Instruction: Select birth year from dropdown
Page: traveler
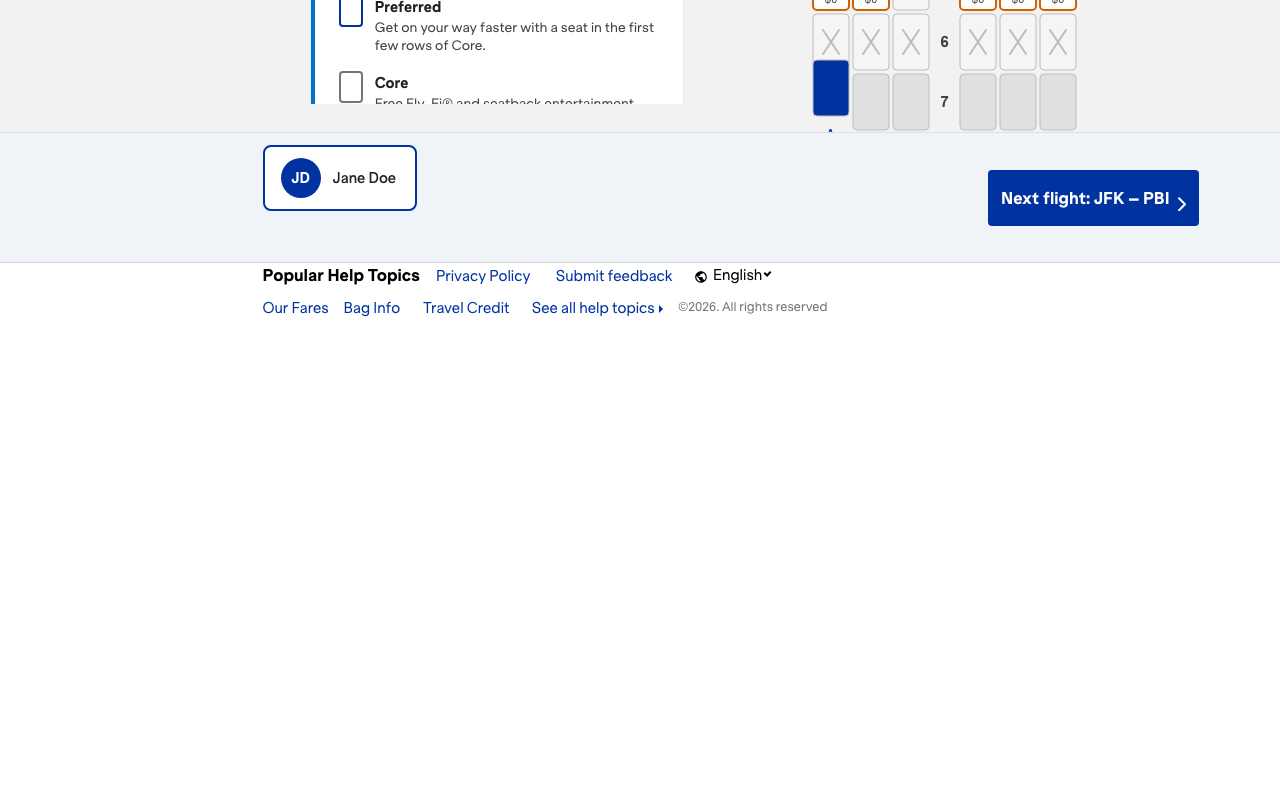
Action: click